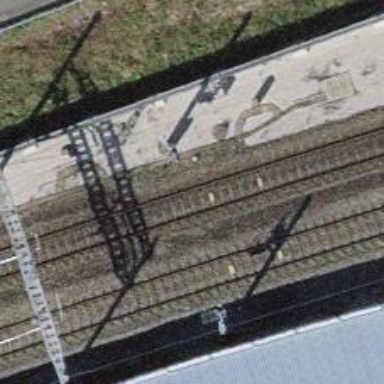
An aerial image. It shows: Railway signal.